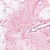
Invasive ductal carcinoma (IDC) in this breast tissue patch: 0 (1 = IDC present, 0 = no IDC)